Field crop: maize
Growth stage: 1
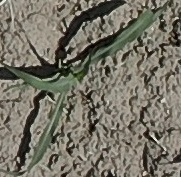
Species: sorghum